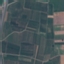
Land use / land cover class: PermanentCrop